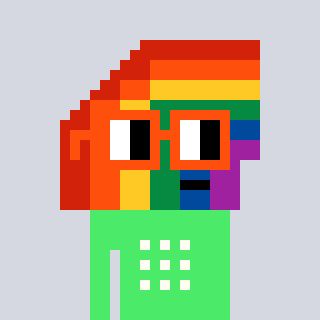
a pixel art character with square orange glasses, a rainbow-shaped head and a teal-colored body on a cool background